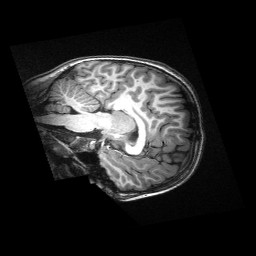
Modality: T1w
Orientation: sagittal
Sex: male